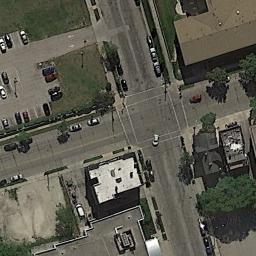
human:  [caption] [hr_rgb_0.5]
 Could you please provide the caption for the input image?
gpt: There are a lot of buildings beside the intersection .

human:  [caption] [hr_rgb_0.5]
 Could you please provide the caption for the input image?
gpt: There are several moving vehicles on the road at the intersection, There are many buildings and some trees around the intersection, And many cars are parked in the open space beside the intersection .

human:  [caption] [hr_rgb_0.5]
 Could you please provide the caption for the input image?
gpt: There is no zebra crossing at the intersection .

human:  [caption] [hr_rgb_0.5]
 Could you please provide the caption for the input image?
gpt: An intersection with normal traffic is between some buildings and clearings .

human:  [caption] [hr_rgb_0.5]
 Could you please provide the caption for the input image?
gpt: An intersection beside a parking lot and a brown building .